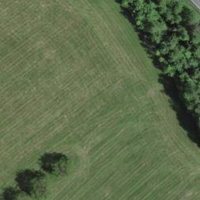
EUNIS habitat code: 24
Species observed at this site:
Alopecurus pratensis
Euonymus europaeus
Ranunculus repens
Bellis perennis
Ranunculus acris
Anthoxanthum odoratum
Cornus sanguinea
Rumex acetosa